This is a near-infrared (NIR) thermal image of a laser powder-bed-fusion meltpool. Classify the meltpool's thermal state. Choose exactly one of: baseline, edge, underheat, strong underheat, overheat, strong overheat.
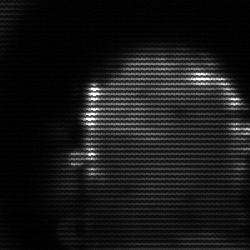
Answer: baseline